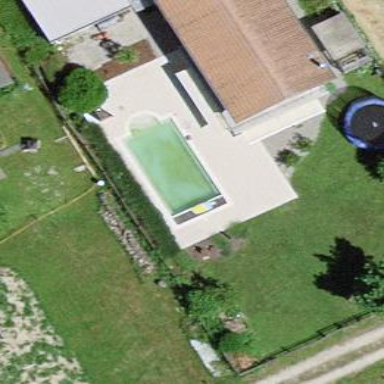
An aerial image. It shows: Swimming pool located in leisure land.